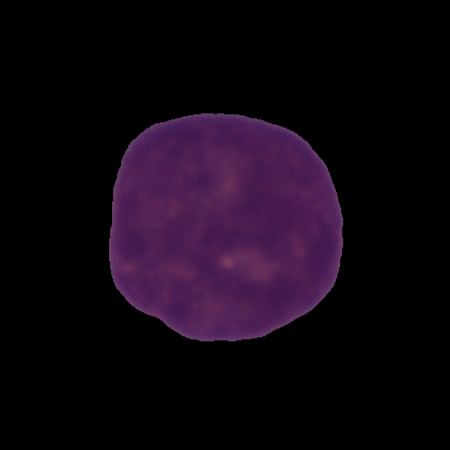
Label: cancer